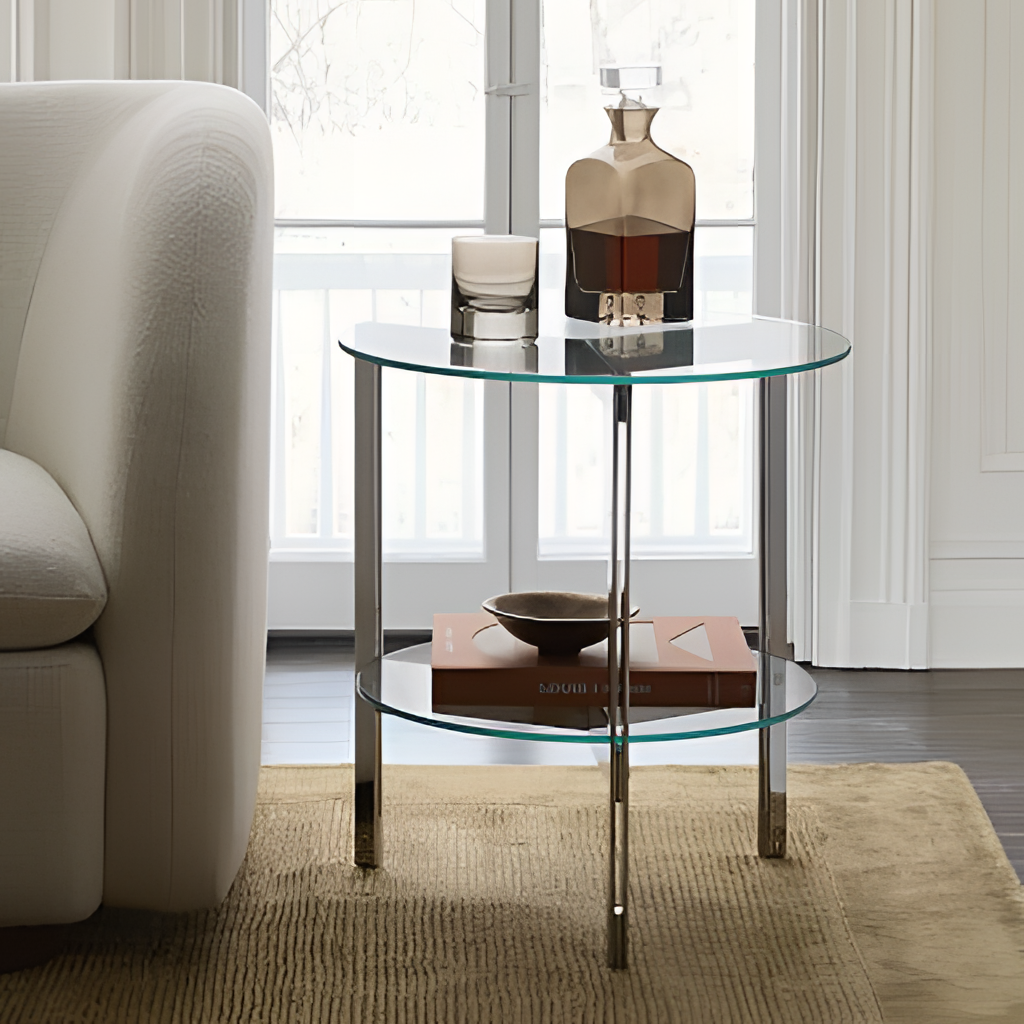
glass side table, living room, contemporary, brown wood flooring, with plank pattern, paint wallpaper, with solid pattern